You are looking at the unprocessed time series of a bearing vibration snapshot. Determine the bearing's health state. Answer with exactly one of: normal, inner_race, outer_race, ball.
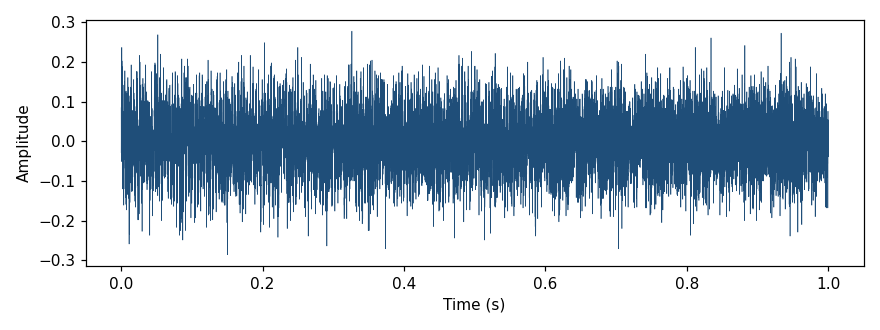
Answer: normal